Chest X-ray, AP view. Patient: 58 years old, sex M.
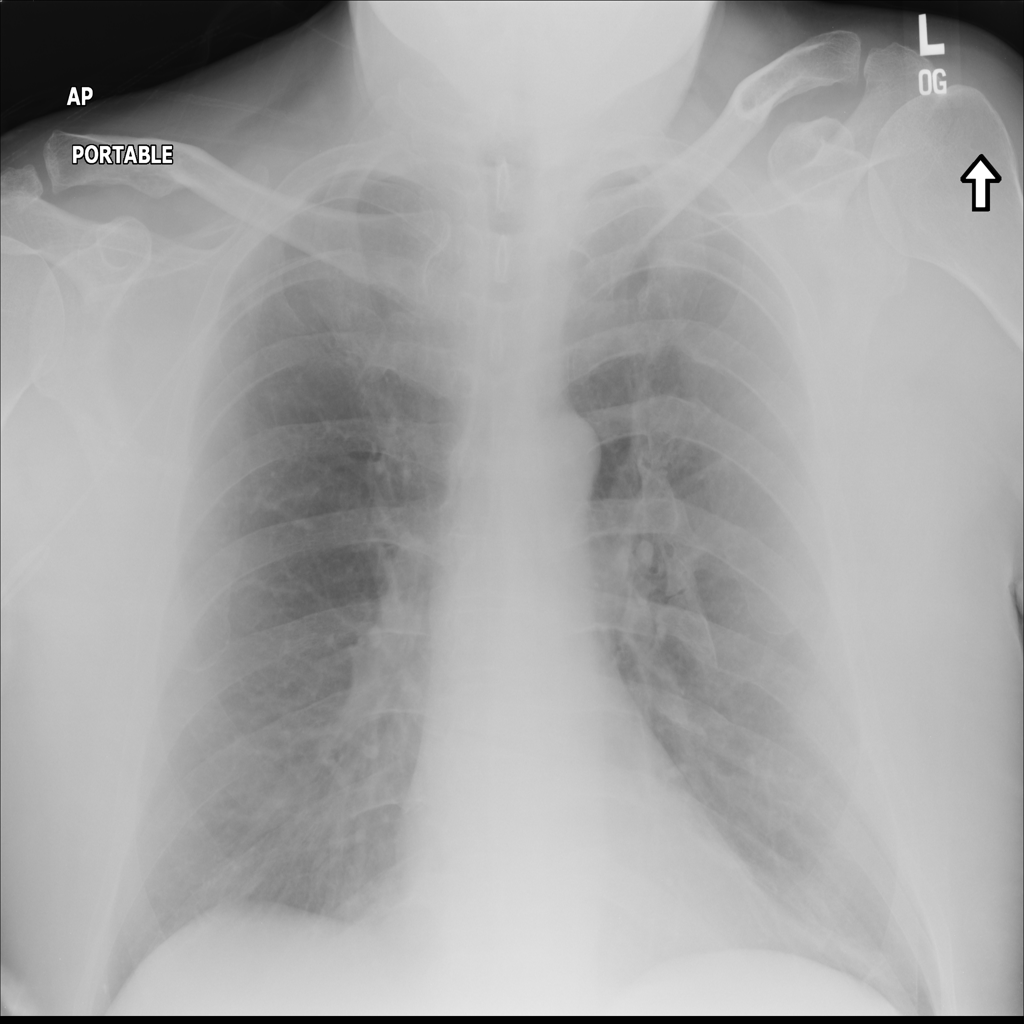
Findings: No Finding